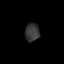
Tissue: lung
Cell type: Epithelial cells
Senescence score: 0.1933
Nuclear area (px): 259
Mean DAPI intensity: 53.382